Interaction volume radius: 5 \u00c5
Interaction volume height: 15 \u00c5
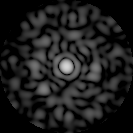
Disorder parameter: 0.8371